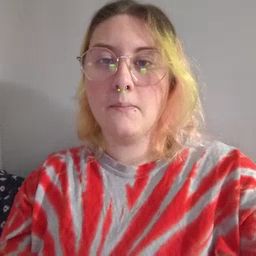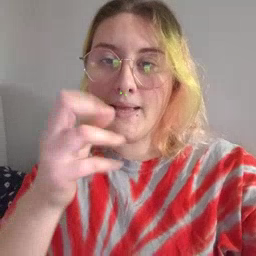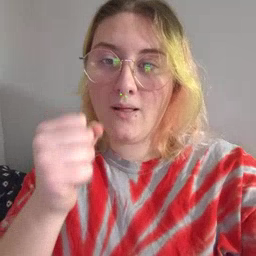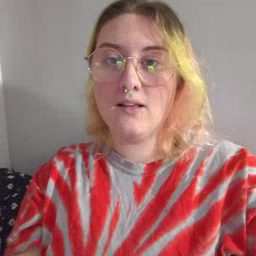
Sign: milk